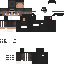
A male human skin with dark skin, wearing brown bald dressed in a blue hoodie and brown pants, featuring a closed mouth.